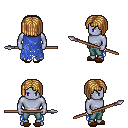
a pixel art fantasy rpg character, male body template, dark elf, purple skin, blue tattered cape, teal pants, blonde pageboy hairstyle, brown slippers, spear, four views (front, back, left, right), 2x2 character sprite sheet, small pixel art, hard edges, no anti-aliasing